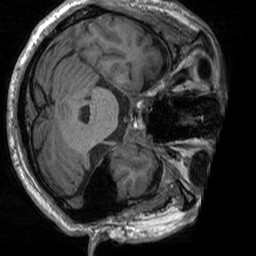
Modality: T1w
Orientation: axial
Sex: male
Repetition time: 1.95 s
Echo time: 0.026 s